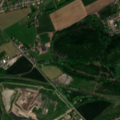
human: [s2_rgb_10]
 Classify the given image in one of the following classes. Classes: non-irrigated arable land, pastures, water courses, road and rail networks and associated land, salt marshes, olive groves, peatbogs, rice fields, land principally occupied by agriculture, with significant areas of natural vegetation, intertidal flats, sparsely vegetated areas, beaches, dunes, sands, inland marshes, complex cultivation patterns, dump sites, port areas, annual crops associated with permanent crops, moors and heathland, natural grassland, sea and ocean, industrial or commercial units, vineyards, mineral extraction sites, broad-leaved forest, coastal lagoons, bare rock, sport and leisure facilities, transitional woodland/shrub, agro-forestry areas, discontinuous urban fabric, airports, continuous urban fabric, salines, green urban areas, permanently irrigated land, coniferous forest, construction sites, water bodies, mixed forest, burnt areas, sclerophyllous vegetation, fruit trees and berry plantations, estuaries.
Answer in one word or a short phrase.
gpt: discontinuous urban fabric, road and rail networks and associated land, mineral extraction sites, complex cultivation patterns, broad-leaved forest, moors and heathland